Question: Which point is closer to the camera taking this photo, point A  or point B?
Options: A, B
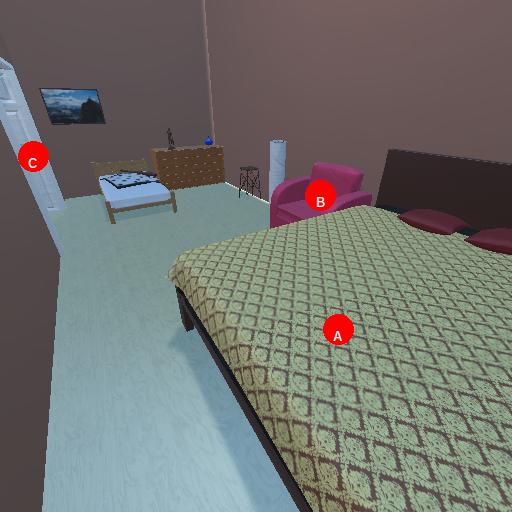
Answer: A